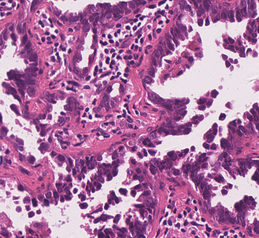
Tumor epithelial tissue: yes
Tumor-associated stroma tissue: yes
Normal tissue: no